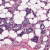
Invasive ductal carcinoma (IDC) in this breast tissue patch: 0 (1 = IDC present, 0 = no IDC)